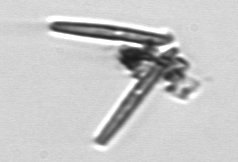
Label: Thalassionema